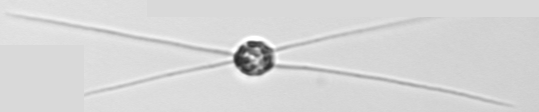
Label: Chaetoceros_danicus